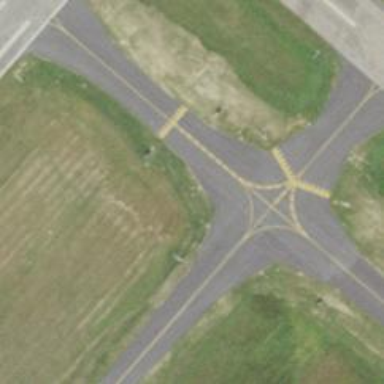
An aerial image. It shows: View of taxiway at the airport.